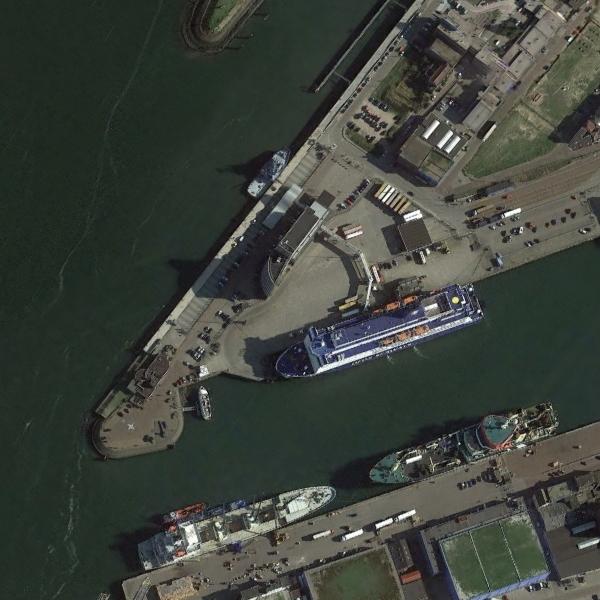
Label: Port